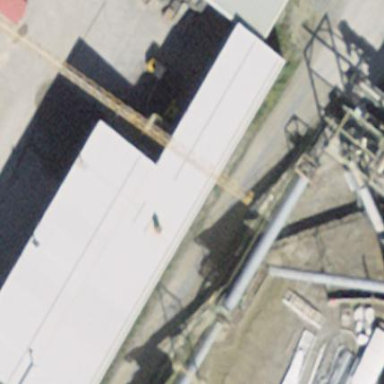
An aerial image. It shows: Industrial building with flat roof.